Question: I'm trying to extract data from yahoo finance indices, but for some reason when I create a list of indices and try to extract it gives an error, but when I extract individually there is no error.
When I create a list with stocks the same code normally works.
'''
import pandas_datareader.data as wb
import pandas as pd
tickers = ['^GSPC', '^IXIC', '^GDAXI']
index_data = pd.DataFrame()
for t in tickers:
index_data[t] = wb.DataReader(t, data_source='yahoo', start='1997-1-1')['Adj Close']
print(index_data.head())
'''
This error:

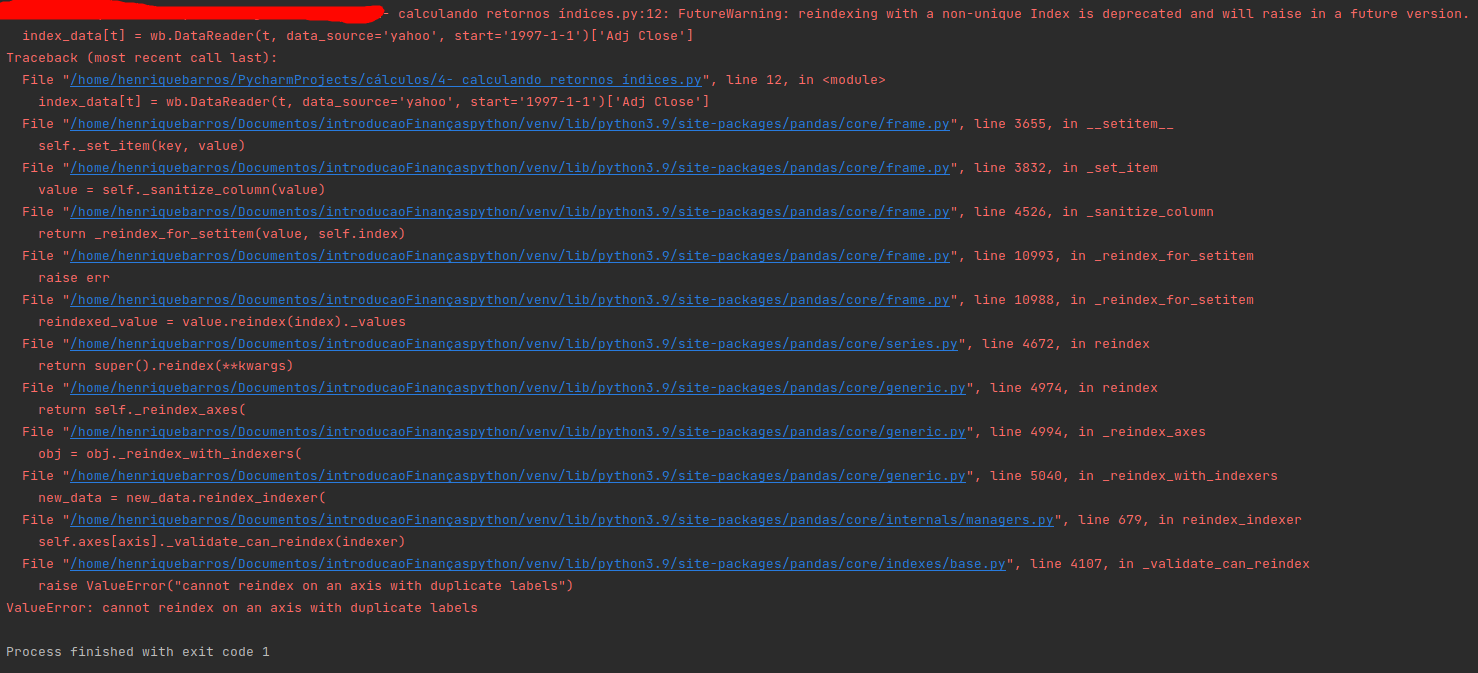
Answer: I don't know why but the yesterday date (2022-03-25) appears twice.
Fix with:
'''
tickers = ['^GSPC', '^IXIC', '^GDAXI']
data = []
for t in tickers:
sr = wb.DataReader(t, data_source='yahoo', start='1997-1-1')['Adj Close']
sr = sr[~sr.index.duplicated()].rename(t)
data.append(sr)
df = pd.concat(data, axis=1)
'''
Output:
'''
>>> df
^GSPC ^IXIC ^GDAXI
Date
1997-01-02 737.010010 <PHONE> <PHONE>
1997-01-03 748.030029 <PHONE> <PHONE>
1997-01-06 747.650024 <PHONE> <PHONE>
1997-01-07 753.229980 <PHONE> <PHONE>
1997-01-08 748.409973 <PHONE> <PHONE>
... ... ... ...
2022-03-21 <PHONE> <PHONE> <PHONE>
2022-03-22 <PHONE> <PHONE> <PHONE>
2022-03-23 <PHONE> <PHONE> <PHONE>
2022-03-24 <PHONE> <PHONE> <PHONE>
2022-03-25 <PHONE> <PHONE> <PHONE>
[6512 rows x 3 columns]
'''